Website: home-depot
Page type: store-pickup
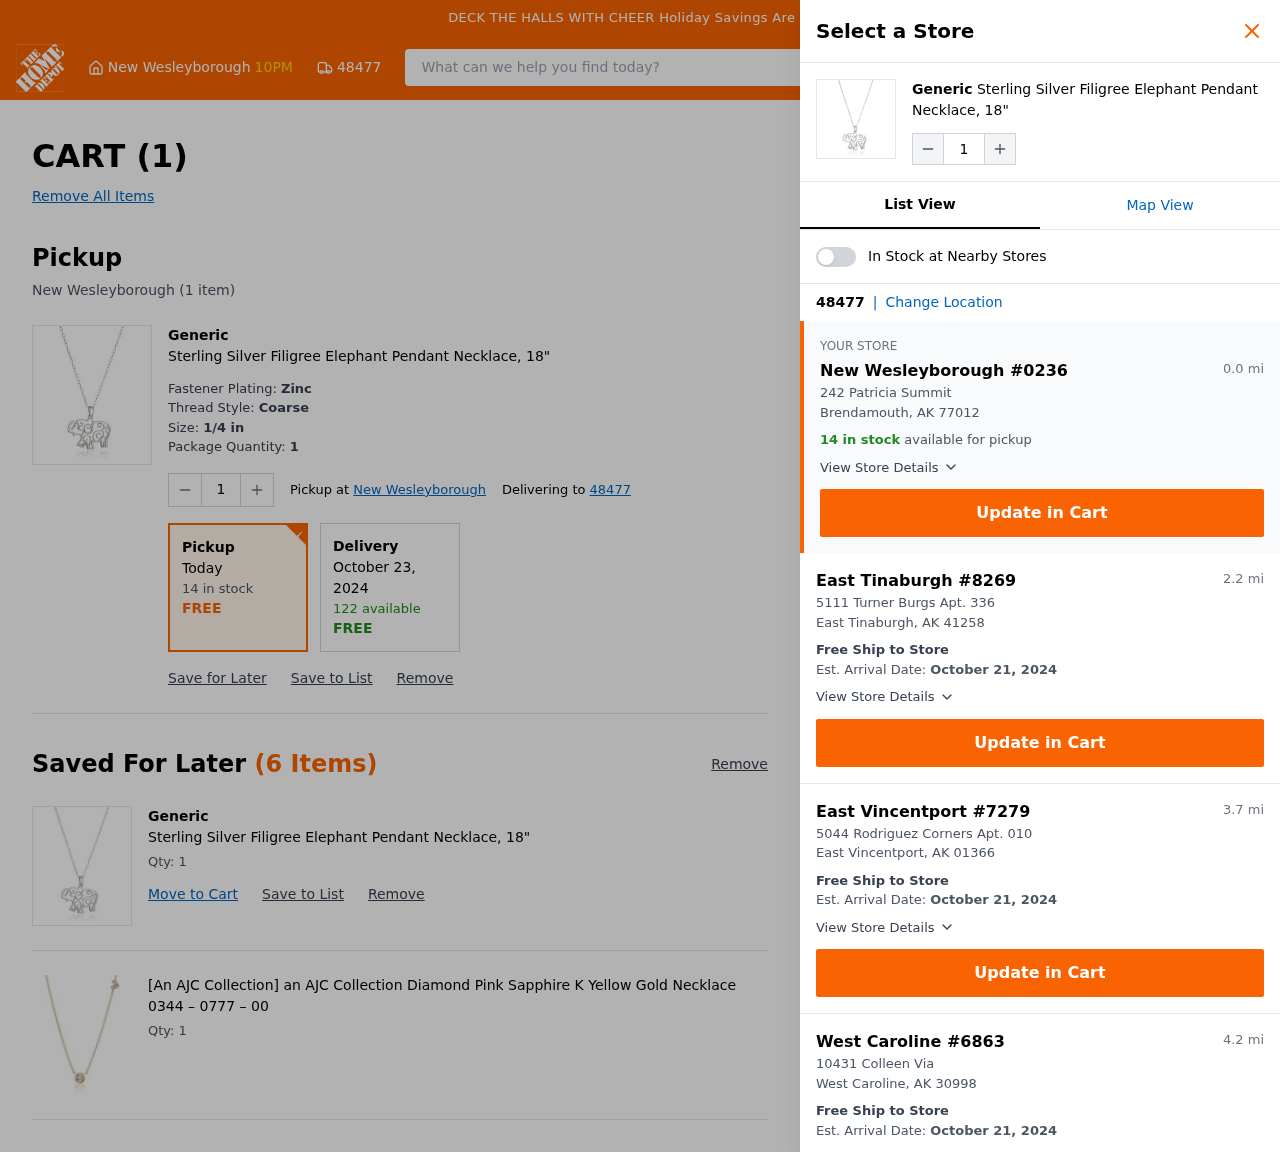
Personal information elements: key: PII_CITY
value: New Wesleyborough
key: PII_LOCATION1_CITY_STATE_ZIP
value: Brendamouth, AK 77012
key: PII_LOCATION1_STREET
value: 242 Patricia Summit
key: PII_LOCATION2_CITY
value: East Tinaburgh
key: PII_LOCATION2_CITY_STATE_ZIP
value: East Tinaburgh, AK 41258
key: PII_LOCATION2_STREET
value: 5111 Turner Burgs Apt. 336
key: PII_LOCATION3_CITY
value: East Vincentport
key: PII_LOCATION3_CITY_STATE_ZIP
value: East Vincentport, AK 01366
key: PII_LOCATION3_STREET
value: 5044 Rodriguez Corners Apt. 010
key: PII_LOCATION4_CITY
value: West Caroline
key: PII_LOCATION4_CITY_STATE_ZIP
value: West Caroline, AK 30998
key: PII_LOCATION4_STREET
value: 10431 Colleen Via
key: PII_POSTCODE
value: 48477
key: PII_POSTCODE2
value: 48477
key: PII_POSTCODE_FULL
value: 48477
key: PII_POSTCODE_NUMERIC
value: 48477
Product elements: key: PRODUCT1_BRAND
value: Generic
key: PRODUCT1_NAME
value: Sterling Silver Filigree Elephant Pendant Necklace, 18"
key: PRODUCT2_NAME
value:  [An AJC Collection] an AJC Collection Diamond Pink Sapphire K Yellow Gold Necklace 0344 – 0777 – 00
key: PRODUCT1_BRAND2
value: Generic
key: PRODUCT1_NAME2
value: Sterling Silver Filigree Elephant Pendant Necklace, 18"
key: PRODUCT1_BRAND3
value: Generic
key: PRODUCT1_NAME3
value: Sterling Silver Filigree Elephant Pendant Necklace, 18"
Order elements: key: ORDER_NUM_ITEMS
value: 1
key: ORDER_NUM_ITEMS2
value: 1
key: ORDER_ITEM_QTY
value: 1
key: ORDER_DATE
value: Today
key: ORDER_DELIVERY_DATE
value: October 23, 2024
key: ORDER_SHIPPING_DATE
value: October 21, 2024
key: ORDER_SHIPPING_DATE2
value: October 21, 2024
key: ORDER_SHIPPING_DATE3
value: October 21, 2024
Search elements: key: HEADER_SEARCH
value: What can we help you find today?
Other elements: key: SAVED_ITEM1_QTY
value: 1
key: SAVED_ITEM2_QTY
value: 1